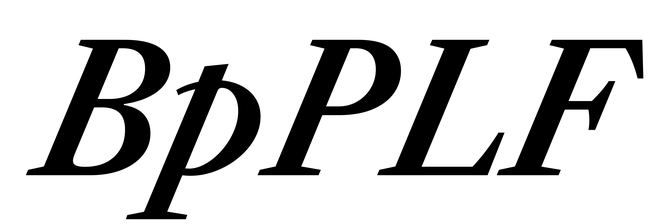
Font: LibreCaslonText-Italic_SemiBold_Italic